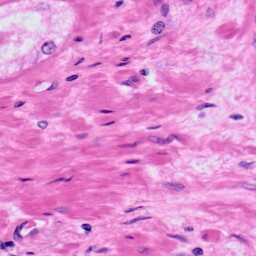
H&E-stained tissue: Prostate